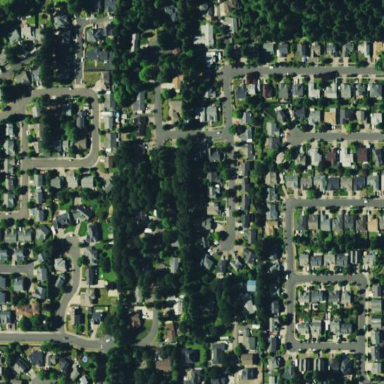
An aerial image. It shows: Residential area composed of single-family homes.